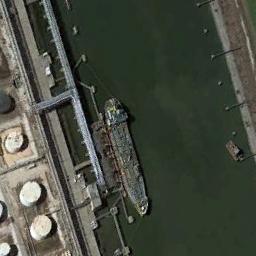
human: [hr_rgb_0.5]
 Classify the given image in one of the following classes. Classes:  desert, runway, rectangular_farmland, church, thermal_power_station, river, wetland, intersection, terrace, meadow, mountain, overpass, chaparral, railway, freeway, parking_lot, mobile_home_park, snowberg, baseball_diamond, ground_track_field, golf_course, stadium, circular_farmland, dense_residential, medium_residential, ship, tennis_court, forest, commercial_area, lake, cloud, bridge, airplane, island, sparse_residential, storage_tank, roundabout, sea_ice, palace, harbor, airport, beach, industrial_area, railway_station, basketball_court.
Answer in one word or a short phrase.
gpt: ship